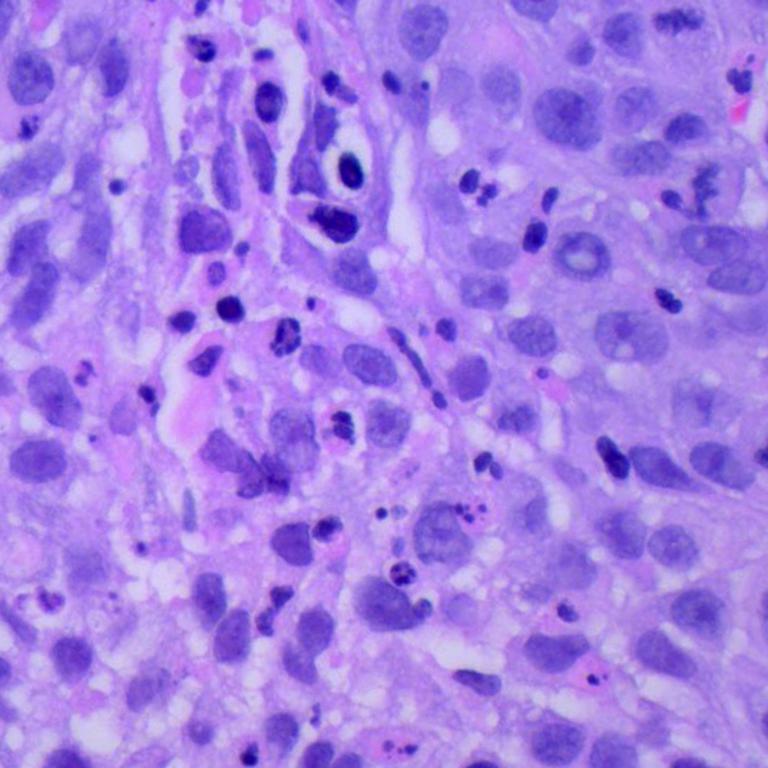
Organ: lung
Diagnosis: squamous carcinomas